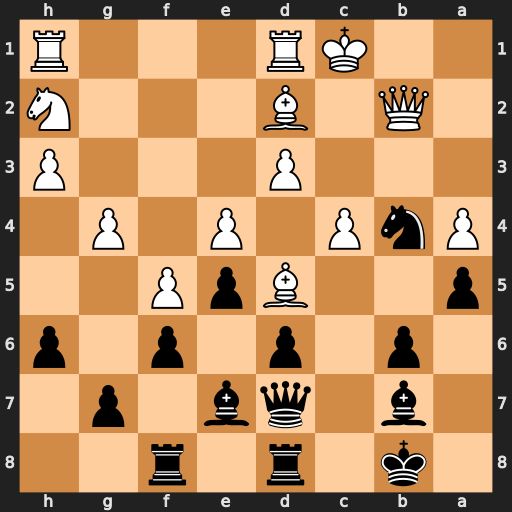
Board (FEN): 1k1r1r2/1b1qb1p1/1p1p1p1p/p2BpP2/PnP1P1P1/3P3P/1Q1B3N/2KR3R
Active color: b
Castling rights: -
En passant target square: -
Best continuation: Nxd3+ Kc2 Nxb2